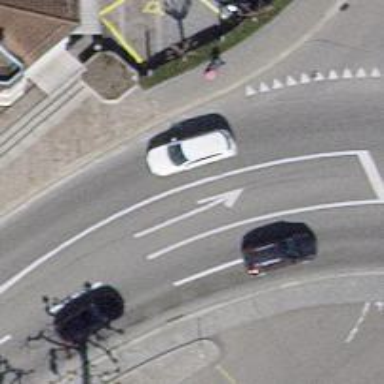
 equipped with cycle lane on both sides."